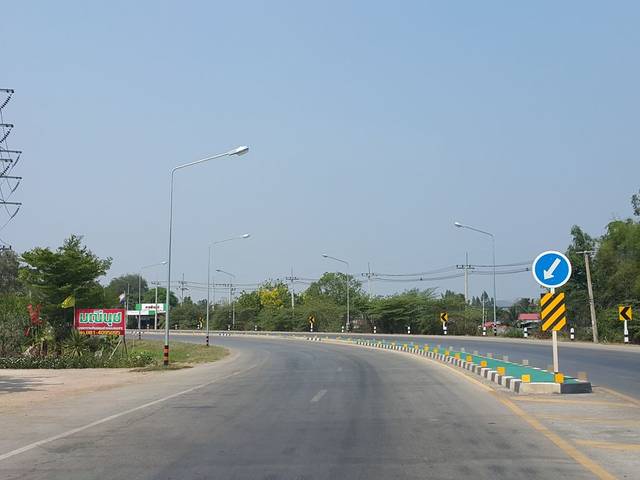
Region: Thailand
Coordinates: 16.674, 99.583